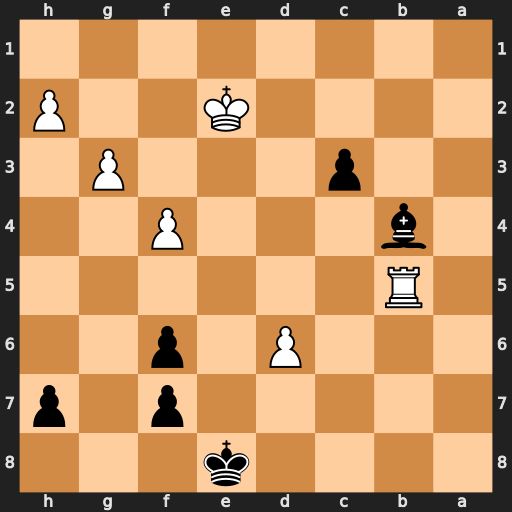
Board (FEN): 4k3/5p1p/3P1p2/1R6/1b3P2/2p3P1/4K2P/8
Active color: b
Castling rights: -
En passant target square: -
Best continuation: c2 Rxb4 c1=Q Rb8+ Kd7